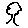
Label: tree